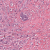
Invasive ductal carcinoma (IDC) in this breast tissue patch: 1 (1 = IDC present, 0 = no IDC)